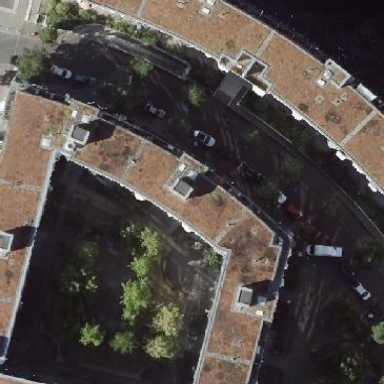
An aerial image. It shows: Flat-roofed residential building.